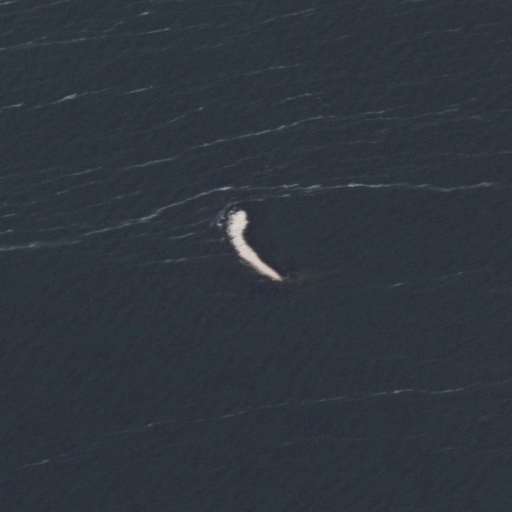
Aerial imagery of island in Minnesota named Hennepin Island containing only open water